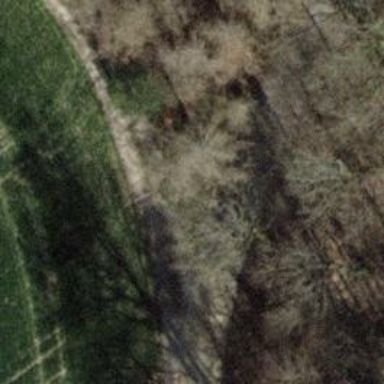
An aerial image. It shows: Pipeline marker.